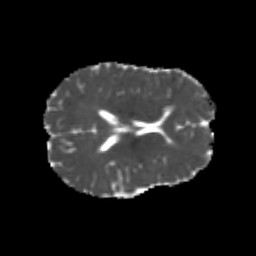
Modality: MD
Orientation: axial
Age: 20
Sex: female
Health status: healthy
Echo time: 0.074 s